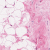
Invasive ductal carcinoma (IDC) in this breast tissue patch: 0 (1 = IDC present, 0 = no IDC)